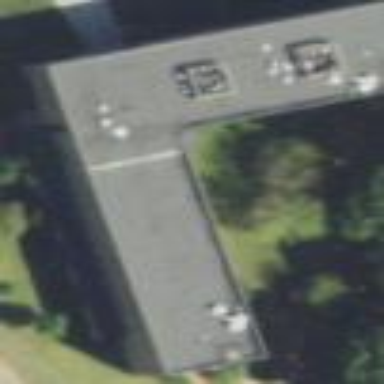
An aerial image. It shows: School building.